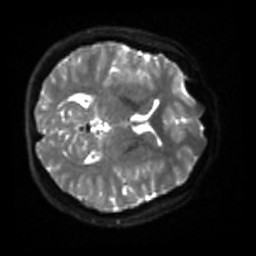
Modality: sbref
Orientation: axial
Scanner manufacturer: siemens
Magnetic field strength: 3 T
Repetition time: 4 s
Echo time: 0.0594 s